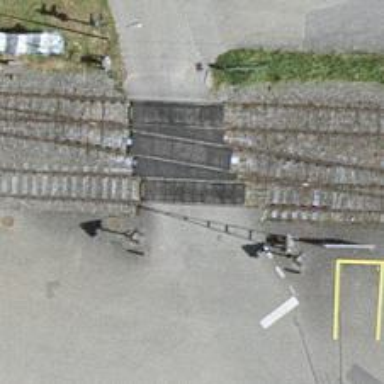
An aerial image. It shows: Single track railway in yard.